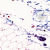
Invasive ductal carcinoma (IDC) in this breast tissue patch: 0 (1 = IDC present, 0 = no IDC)